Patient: sex F, age 27
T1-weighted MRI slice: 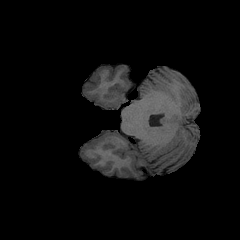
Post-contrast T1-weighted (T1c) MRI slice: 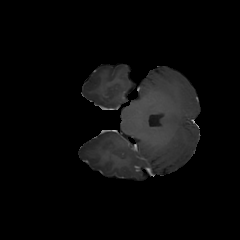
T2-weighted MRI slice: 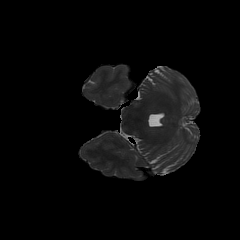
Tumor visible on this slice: no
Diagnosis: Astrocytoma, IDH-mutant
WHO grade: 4